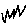
Label: zigzag